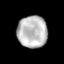
Tissue: prostate
Cell type: T cells
Senescence score: 0.3497
Nuclear area (px): 944
Mean DAPI intensity: 184.845